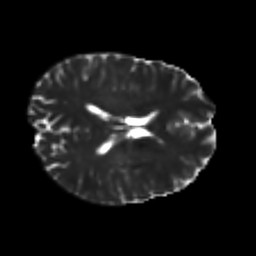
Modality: T2w
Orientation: axial
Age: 31
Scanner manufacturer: philips
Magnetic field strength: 3 T
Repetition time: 7.766 s
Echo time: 0.1224 s